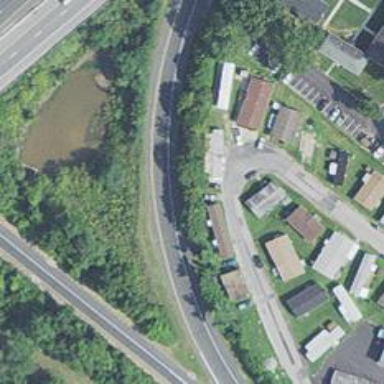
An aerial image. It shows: Asphalt trunk link road.